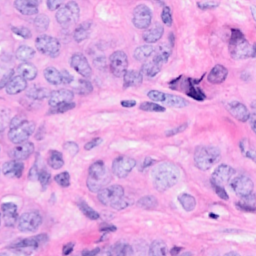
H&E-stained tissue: Breast